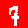
Digit: 7